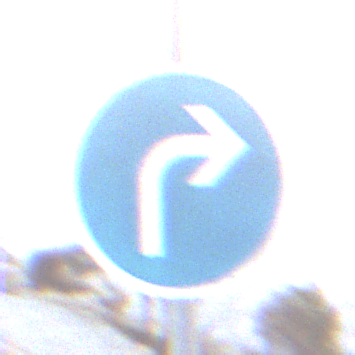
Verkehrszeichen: VorgeschriebeneFahrtrichtungRechts
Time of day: SunriseSunset
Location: Outdoor (Suburban)
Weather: Clear
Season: NotSpecified
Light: Natural